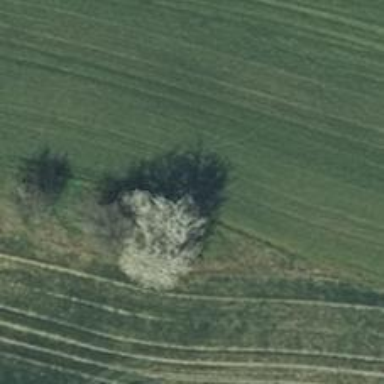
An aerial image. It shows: Row of deciduous broadleaved trees.